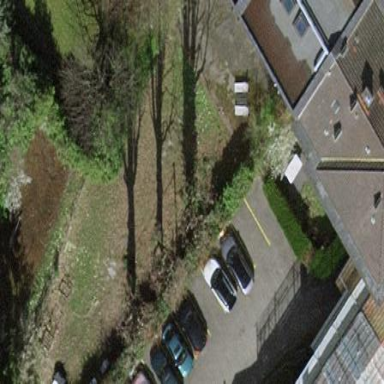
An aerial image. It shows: Garden enclosed by fence.